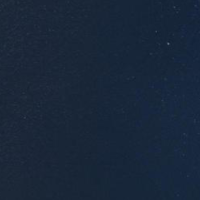
EUNIS habitat code: 14
Species observed at this site:
Podiceps cristatus
Fulica atra
Anas platyrhynchos
Parus major
Aythya fuligula
Passer domesticus
Motacilla alba
Turdus merula